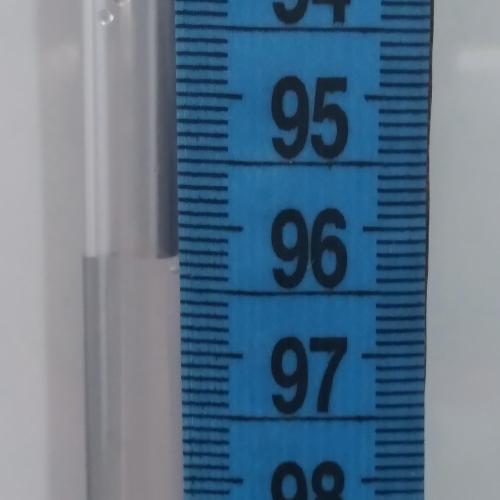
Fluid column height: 96.2 cm